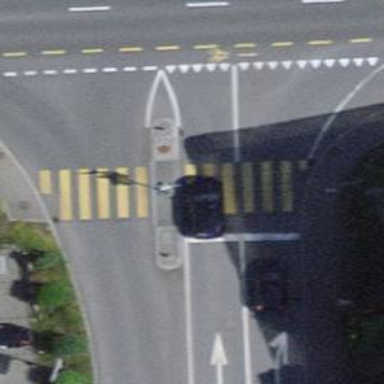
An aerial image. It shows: Road with traffic signals.